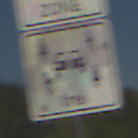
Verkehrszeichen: CarsharingfahrzeugeFrei
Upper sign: BeginnEingeschraenktesHalteverbotZone
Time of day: Midday
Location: Outdoor (Nature)
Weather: Clear
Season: Summer
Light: Natural